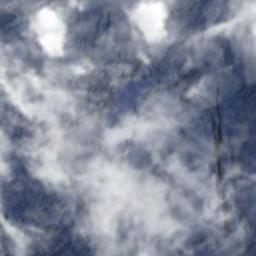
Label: cloud